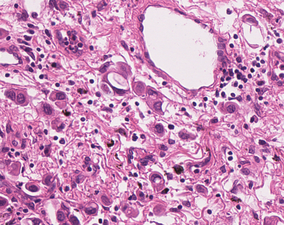
Tumor epithelial tissue: yes
Tumor-associated stroma tissue: yes
Normal tissue: no